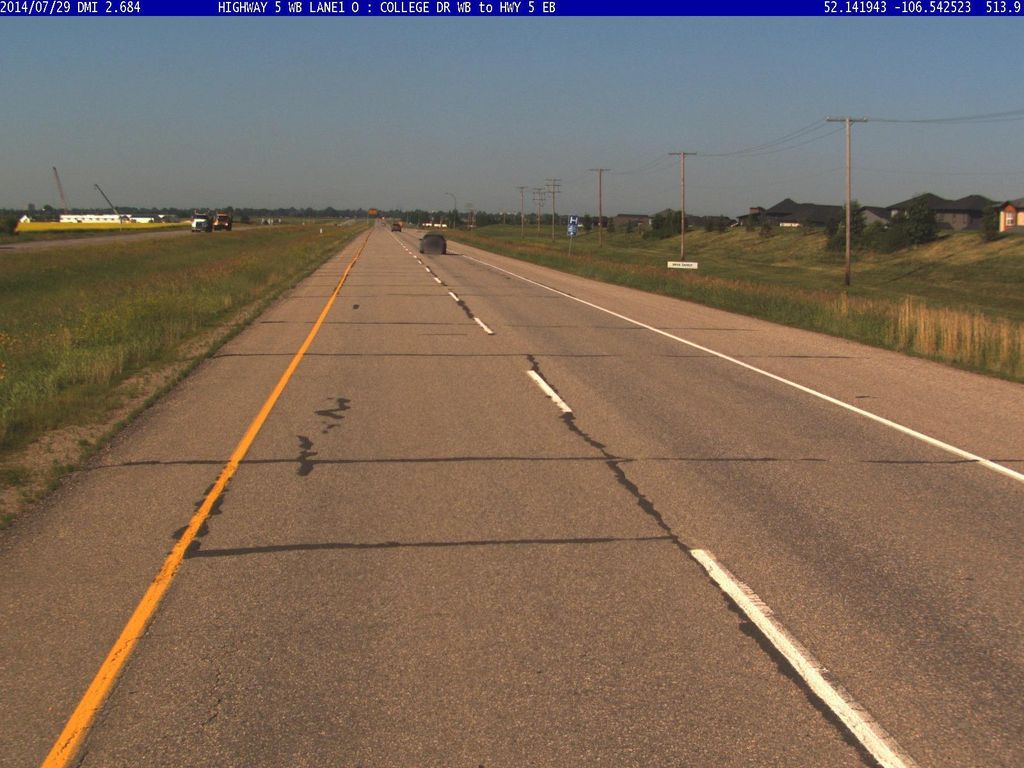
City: saskatoon